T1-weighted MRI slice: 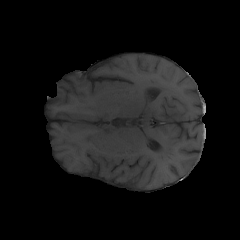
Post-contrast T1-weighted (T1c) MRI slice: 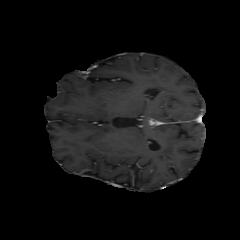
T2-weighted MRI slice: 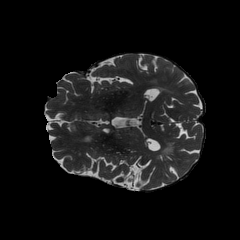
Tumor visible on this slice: no